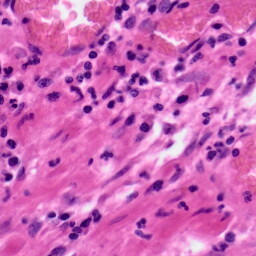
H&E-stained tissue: Colon